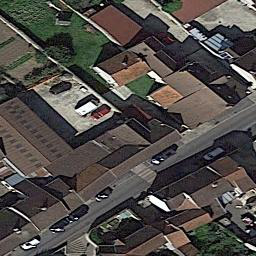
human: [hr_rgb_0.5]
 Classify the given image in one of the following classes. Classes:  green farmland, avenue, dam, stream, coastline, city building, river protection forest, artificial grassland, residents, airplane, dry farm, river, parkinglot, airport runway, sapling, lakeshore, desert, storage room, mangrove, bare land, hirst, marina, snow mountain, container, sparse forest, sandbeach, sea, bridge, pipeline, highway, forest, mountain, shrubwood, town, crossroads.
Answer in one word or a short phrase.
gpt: residents